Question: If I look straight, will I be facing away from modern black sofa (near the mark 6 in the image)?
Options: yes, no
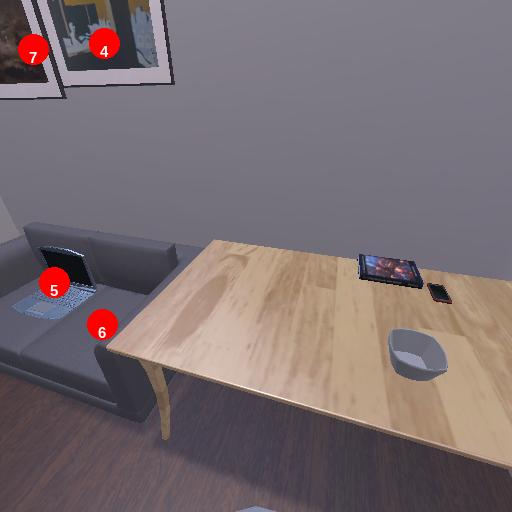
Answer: yes